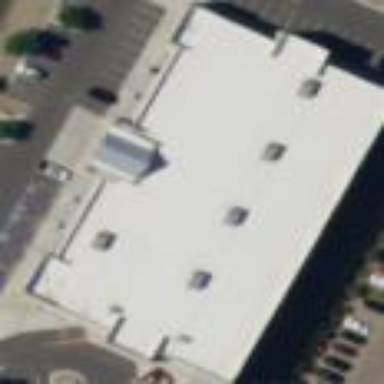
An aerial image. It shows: Building with furniture shop.